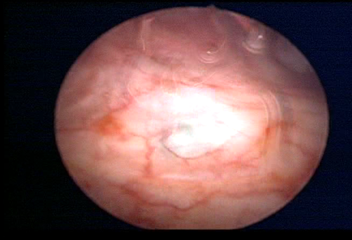
Modality: WLC
Class: Normal mucosa
Bladder cancer association: No